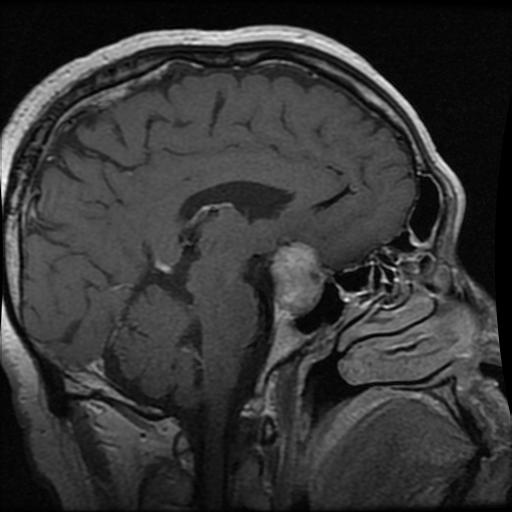
Label: pituitary